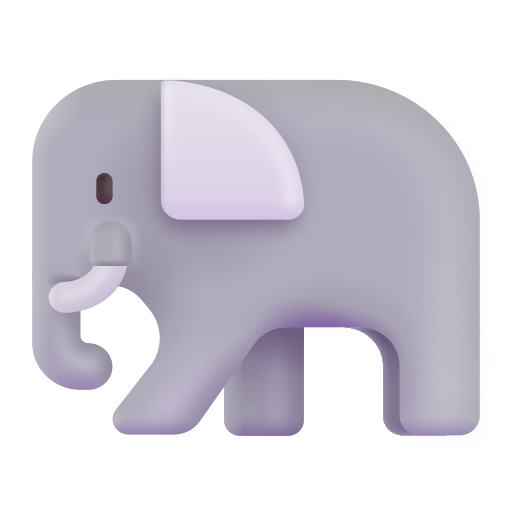
elephant color